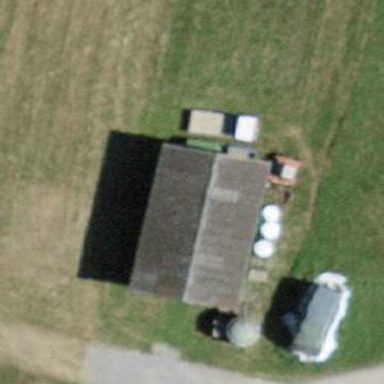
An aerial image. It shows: Shed building.